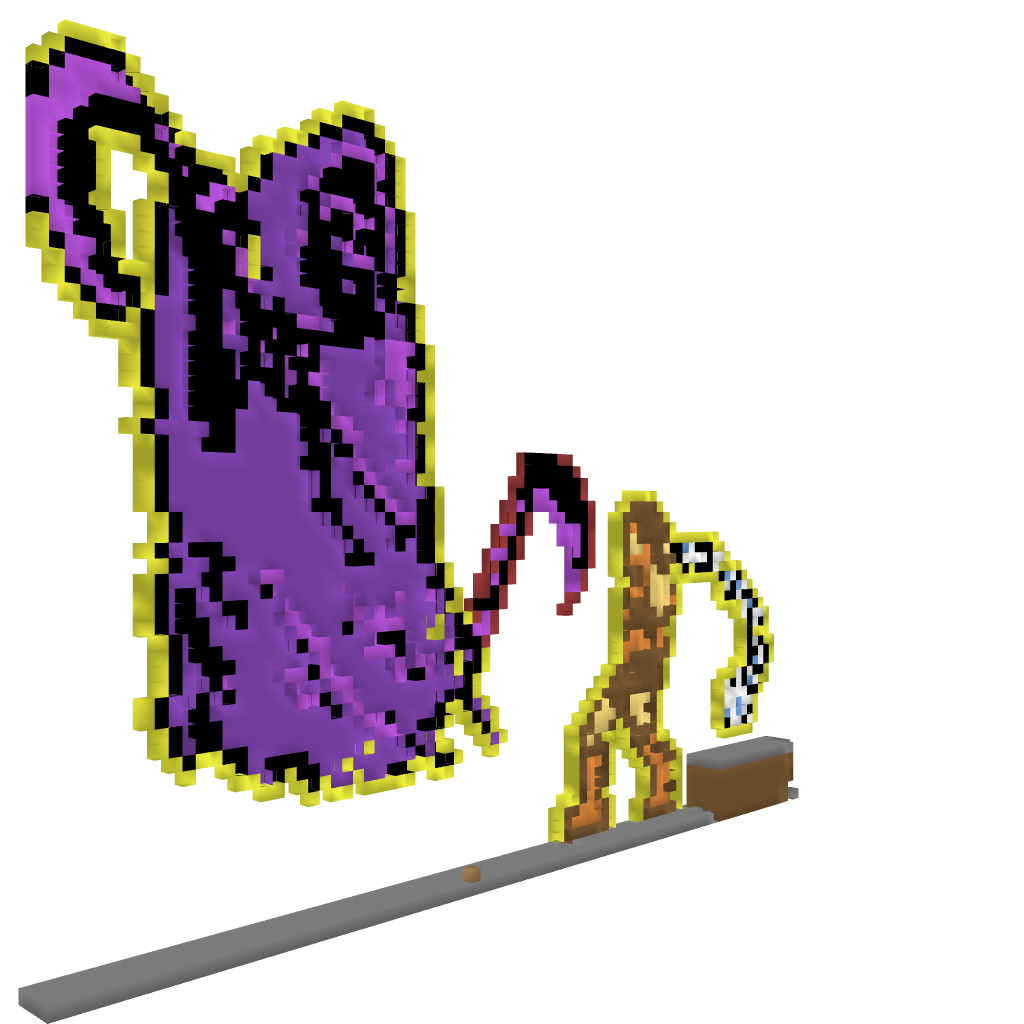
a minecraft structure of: Castlevania: Death vs Simon Belmont death in purple both pixel art